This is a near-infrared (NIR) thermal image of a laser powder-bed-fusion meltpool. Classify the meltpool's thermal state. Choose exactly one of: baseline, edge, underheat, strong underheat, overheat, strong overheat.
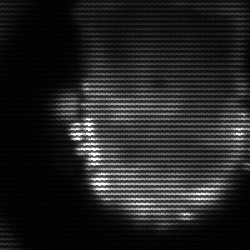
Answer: baseline